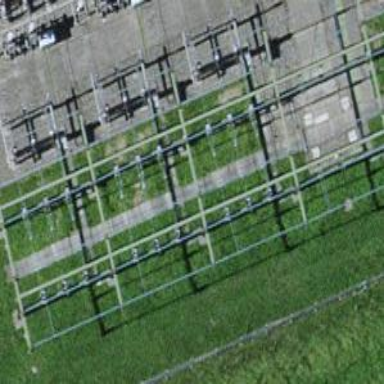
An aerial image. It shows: Power line with 3 cables. The line type is busbar.